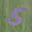
Label: 5